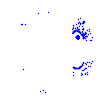
Particle: electron